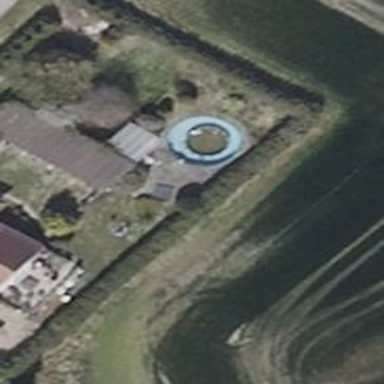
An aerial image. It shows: Swimming pool located in leisure land.